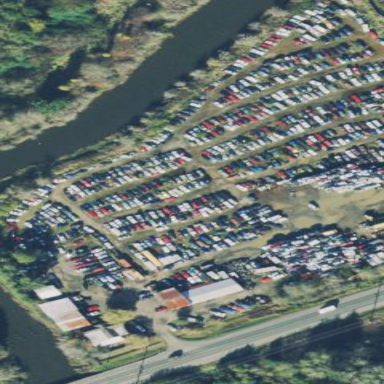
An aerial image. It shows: Scrap yard situated in industrial area.